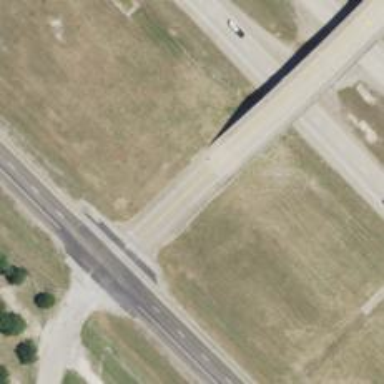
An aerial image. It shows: Tertiary road.